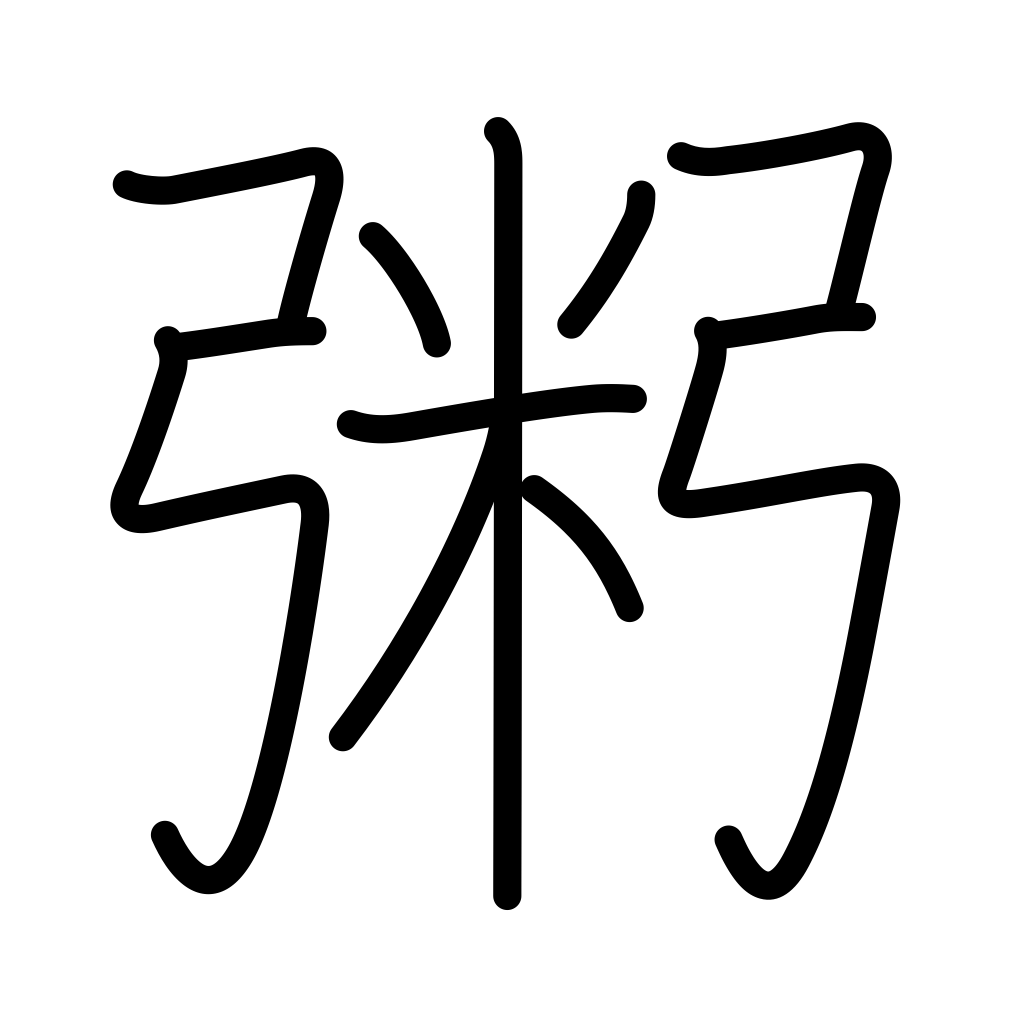
Meaning: rice gruel